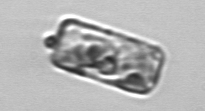
Label: Guinardia_delicatula